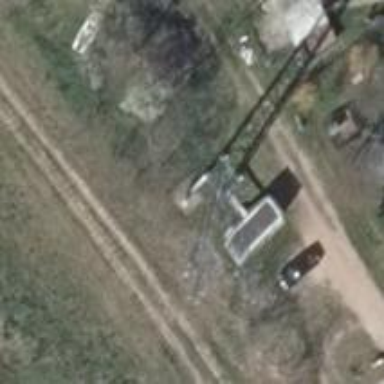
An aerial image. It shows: Man-made mast used for communication purposes.